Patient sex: M
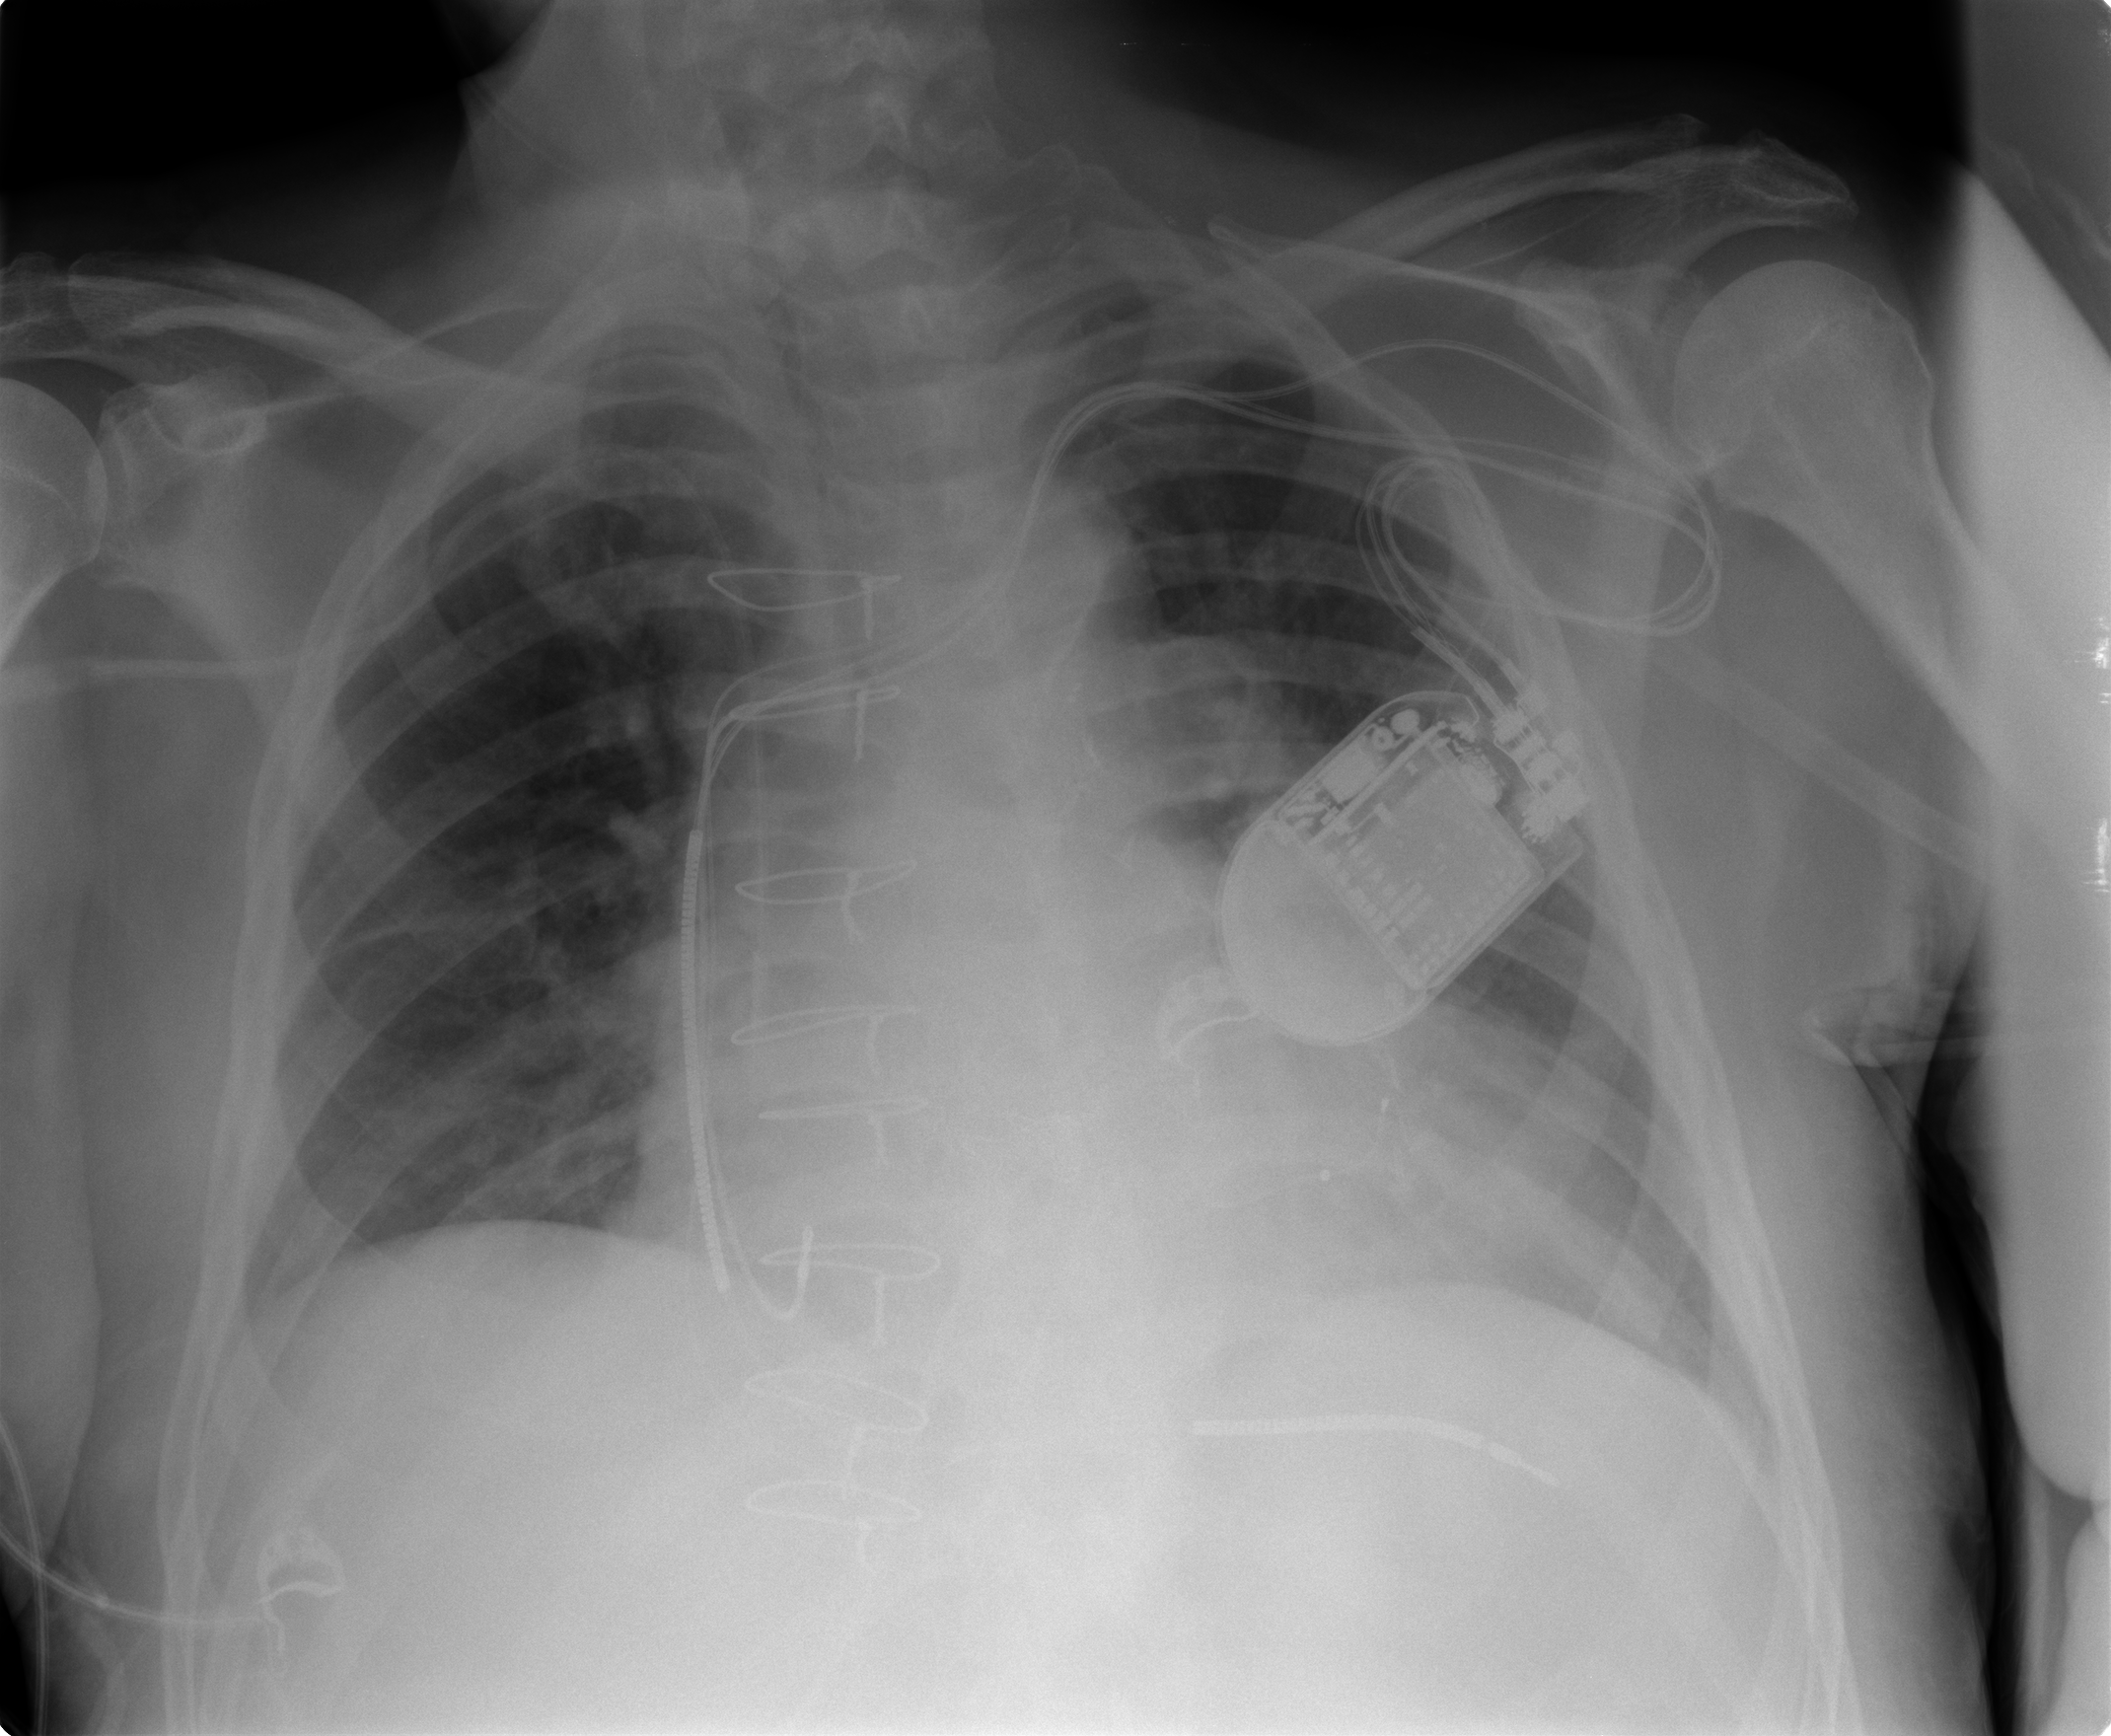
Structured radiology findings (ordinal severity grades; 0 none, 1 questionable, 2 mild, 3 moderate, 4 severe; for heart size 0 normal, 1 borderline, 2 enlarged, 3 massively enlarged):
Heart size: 2
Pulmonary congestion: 2
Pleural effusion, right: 0
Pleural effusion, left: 0
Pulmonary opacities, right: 0
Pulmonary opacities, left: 0
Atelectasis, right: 2
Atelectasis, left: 2